You are looking at a signal-to-image encoding: consecutive vibration samples arranged as the rows of a grayscale square. Based on the visible evidence, which condition applies: normal, inner_race, outer_race, ball?
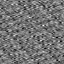
Answer: outer_race